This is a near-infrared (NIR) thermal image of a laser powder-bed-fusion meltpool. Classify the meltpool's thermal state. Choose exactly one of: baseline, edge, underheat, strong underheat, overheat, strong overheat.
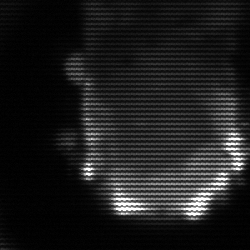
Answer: baseline